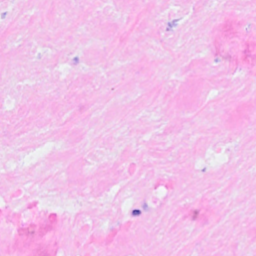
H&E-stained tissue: Breast